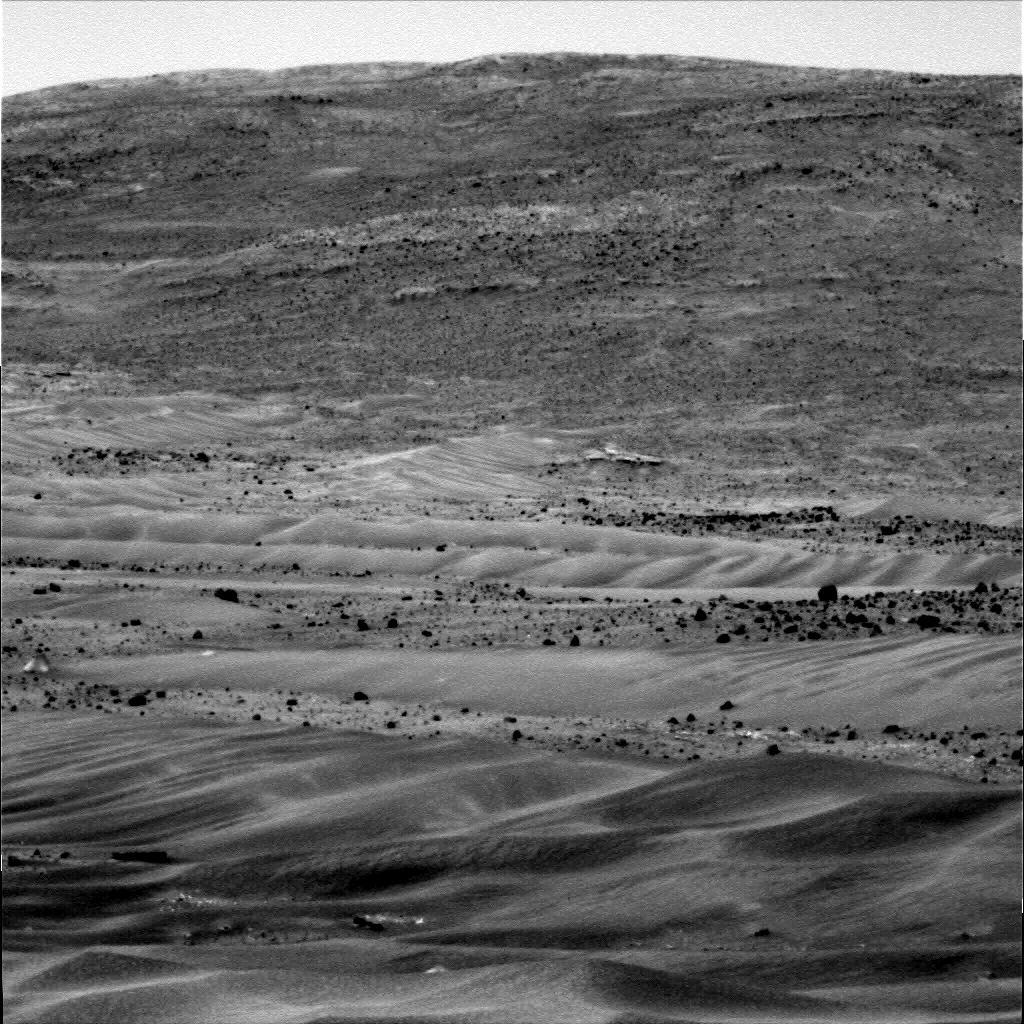
Terrain classes present: Gravel / Sand / Soil, Rock, Shadow, Sky / Distant Mountains